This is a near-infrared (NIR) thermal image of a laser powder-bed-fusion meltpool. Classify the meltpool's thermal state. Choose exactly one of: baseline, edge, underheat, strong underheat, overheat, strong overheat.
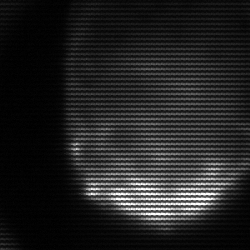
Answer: edge